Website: crate-barrel
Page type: customer-info-address
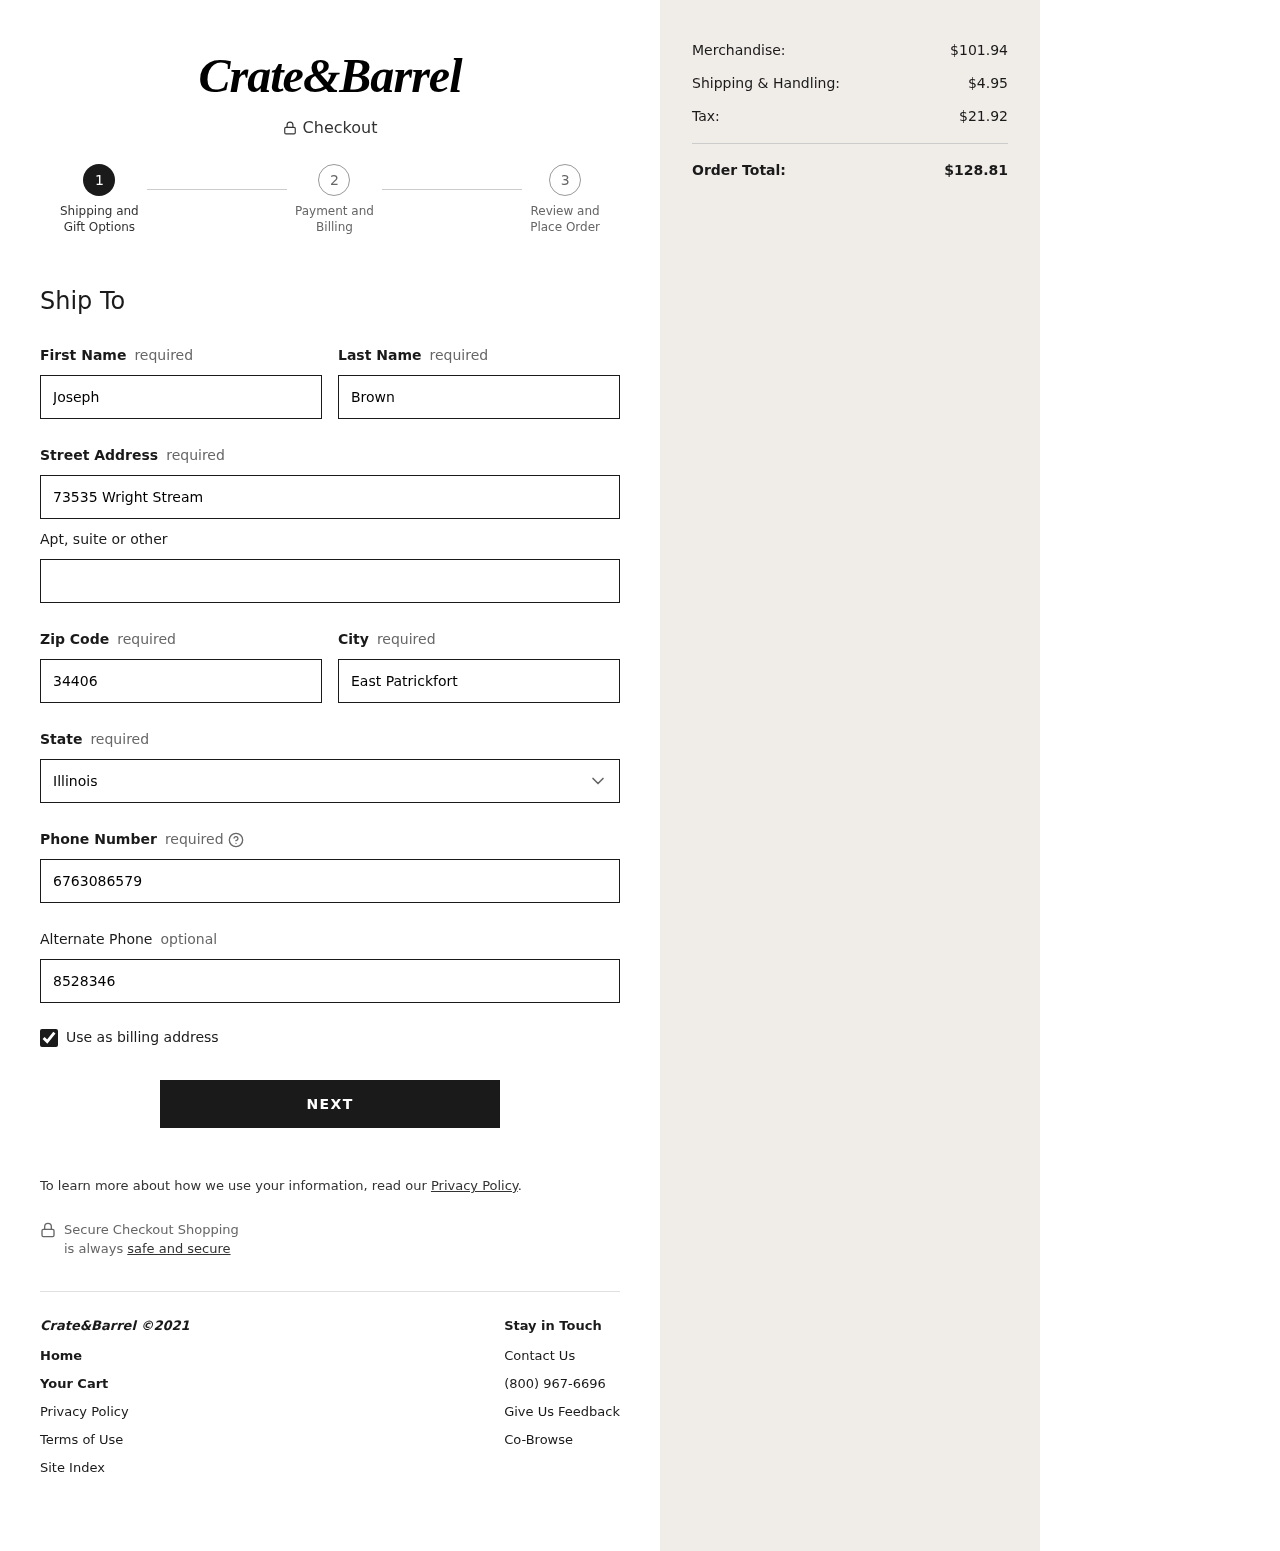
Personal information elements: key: PII_STATE
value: Illinois
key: PII_FIRSTNAME
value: Joseph
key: PII_LASTNAME
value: Brown
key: PII_STREET
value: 73535 Wright Stream
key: PII_POSTCODE
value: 34406
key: PII_CITY
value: East Patrickfort
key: PII_PHONE
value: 6763086579
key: PII_PHONE_ALT
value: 8528346065
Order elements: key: ORDER_SUBTOTAL
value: $101.94
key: ORDER_SHIPPING_COST
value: $4.95
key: ORDER_TAX
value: $21.92
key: ORDER_TOTAL
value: $128.81